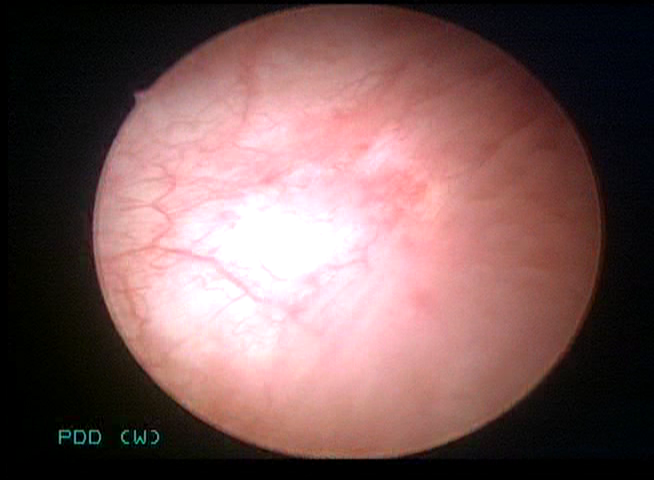
Modality: WLC
Class: Normal mucosa
Bladder cancer association: No